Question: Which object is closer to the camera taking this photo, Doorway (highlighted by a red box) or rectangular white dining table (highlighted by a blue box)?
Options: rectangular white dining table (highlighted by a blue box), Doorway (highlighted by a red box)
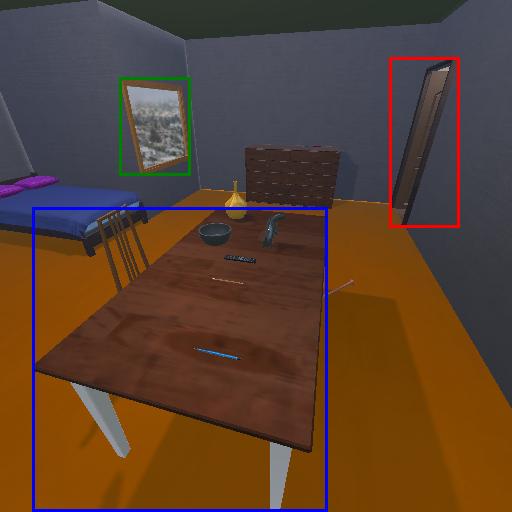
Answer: rectangular white dining table (highlighted by a blue box)